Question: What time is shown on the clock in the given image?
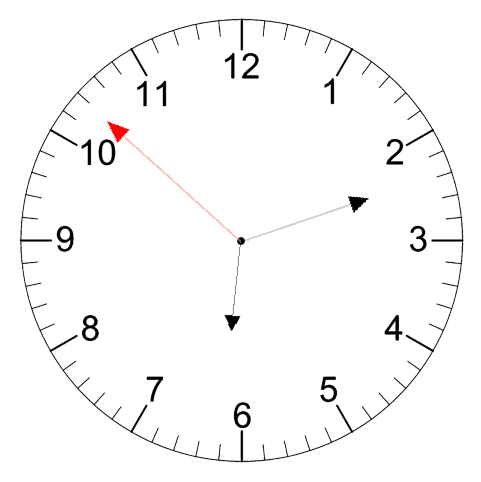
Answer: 06:11:52